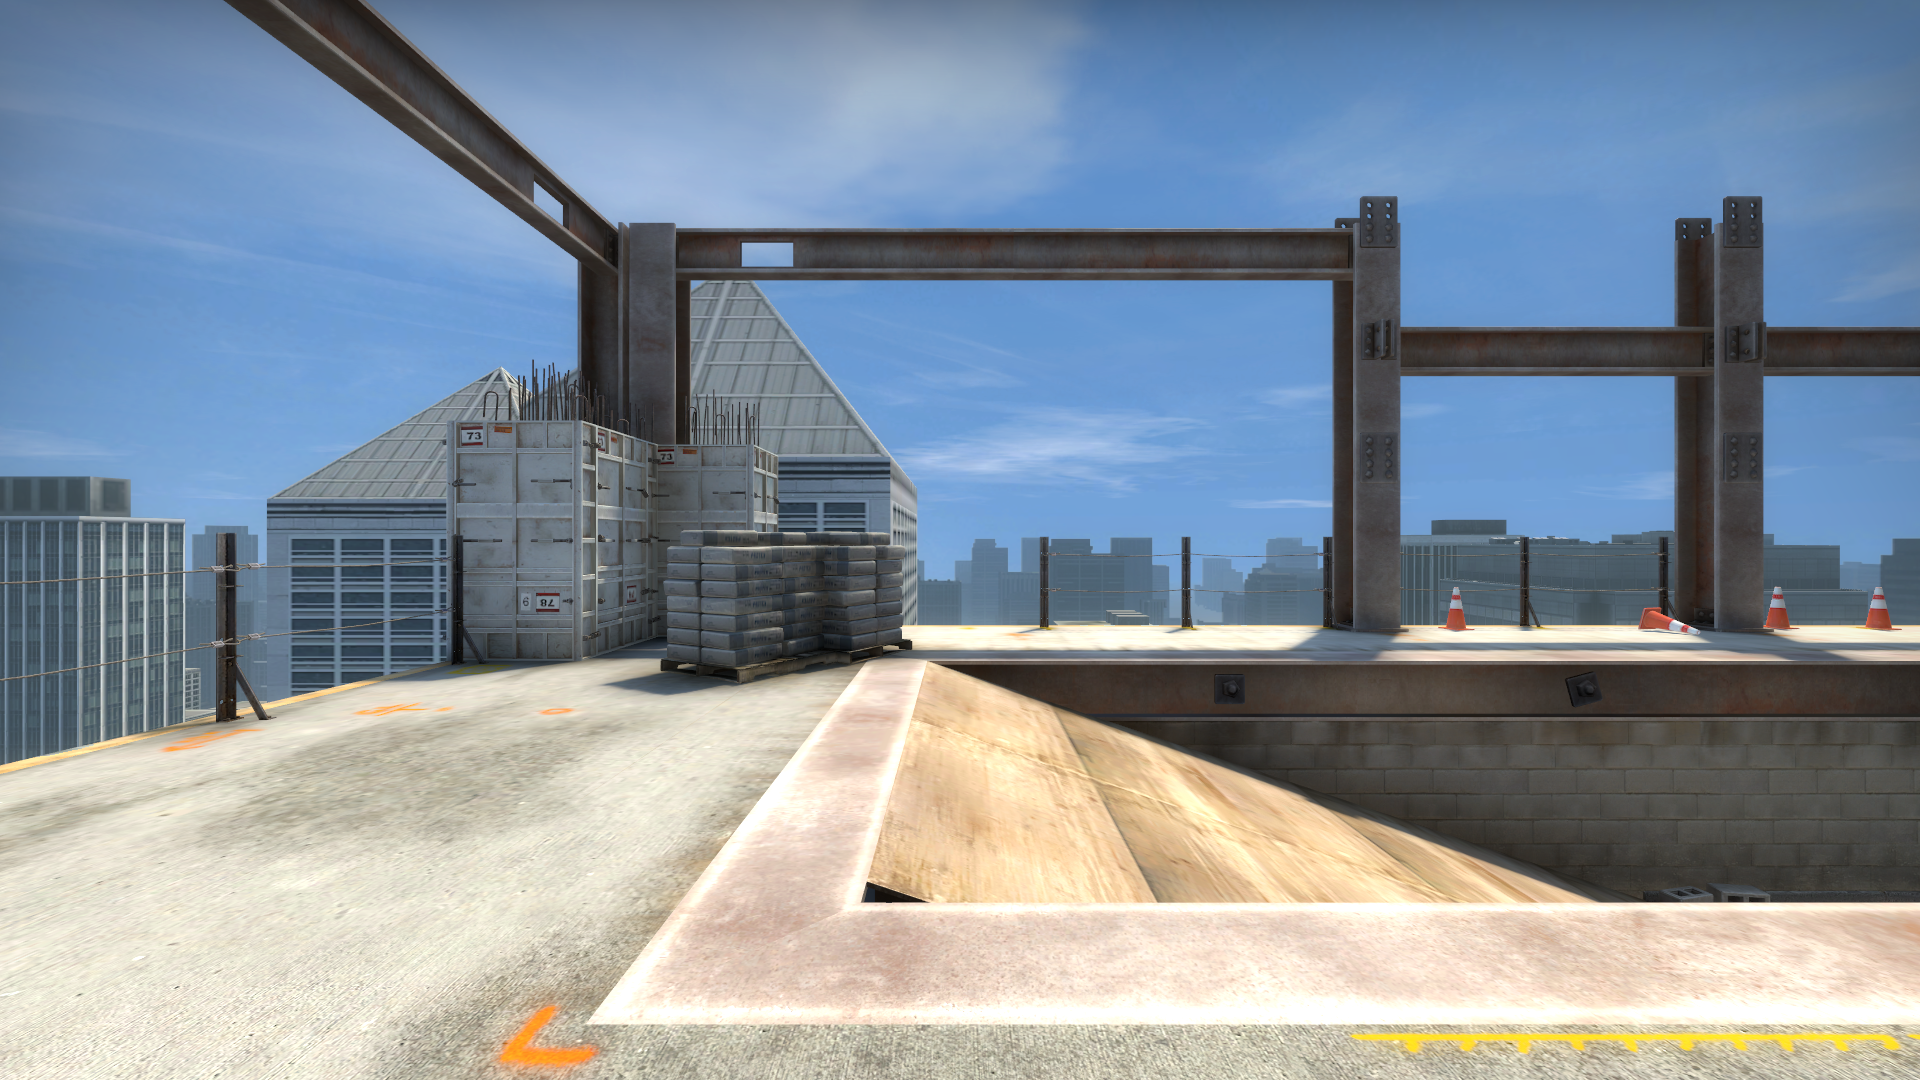
Map: de_vertigo